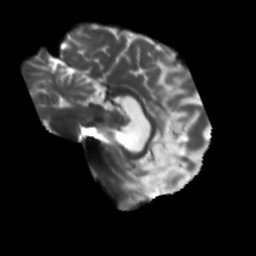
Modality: T2w
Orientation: sagittal
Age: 56
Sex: male
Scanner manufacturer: siemens
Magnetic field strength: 3 T
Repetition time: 5.47 s
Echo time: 0.0854 s